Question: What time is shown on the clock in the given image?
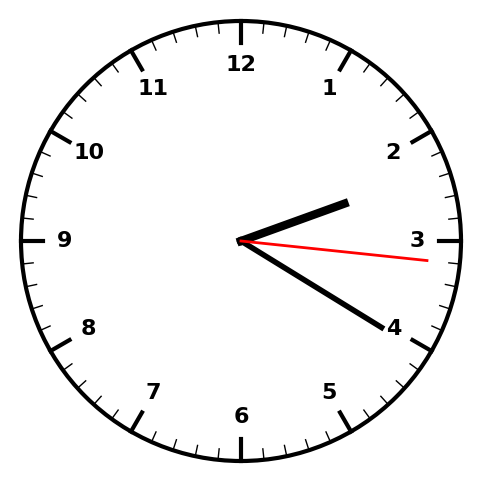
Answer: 02:20:16